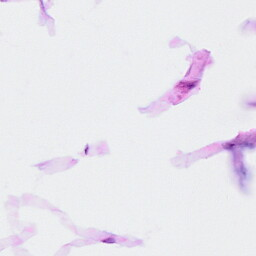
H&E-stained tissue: Breast